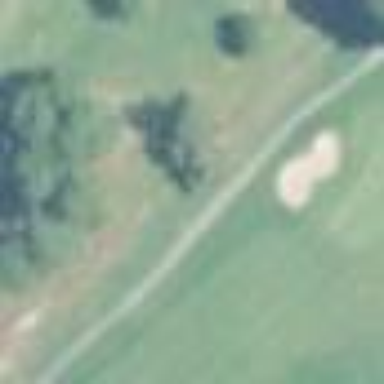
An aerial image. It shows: Area with grass used as rough in golf course.